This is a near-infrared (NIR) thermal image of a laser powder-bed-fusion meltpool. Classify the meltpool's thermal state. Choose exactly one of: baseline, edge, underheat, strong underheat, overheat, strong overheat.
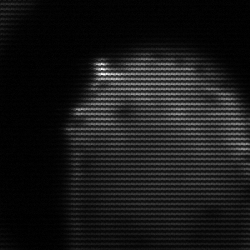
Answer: edge